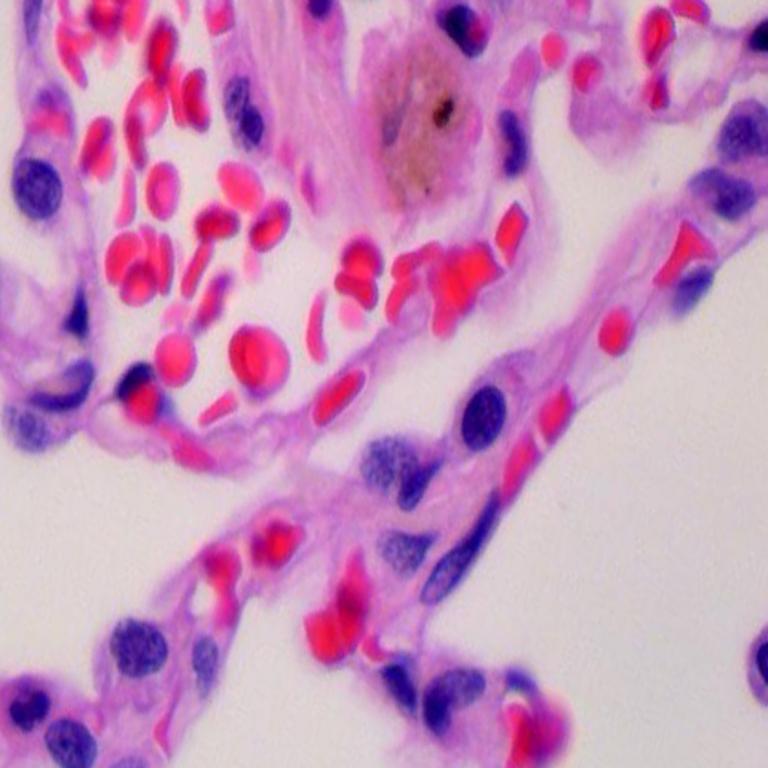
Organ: lung
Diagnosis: benign